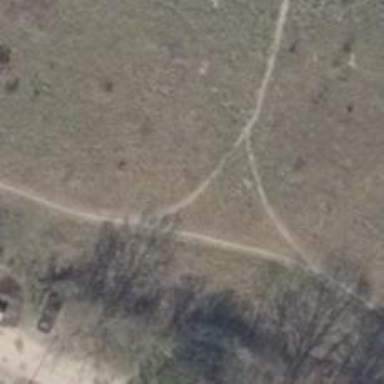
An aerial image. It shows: Dirt path.